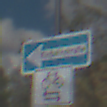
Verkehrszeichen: EinbahnstrasseLinksweisend
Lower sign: RichtungsangabeDurchPfeile9
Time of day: Midday
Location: Outdoor (Nature)
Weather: PartlyCloudy
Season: Autumn
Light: Natural